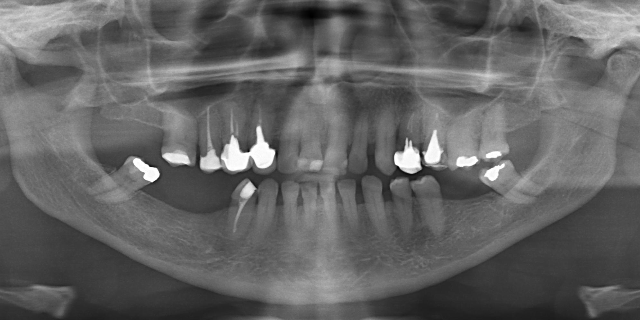
adult